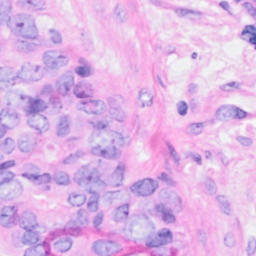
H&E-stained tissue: Breast